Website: macys
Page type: added-to-cart
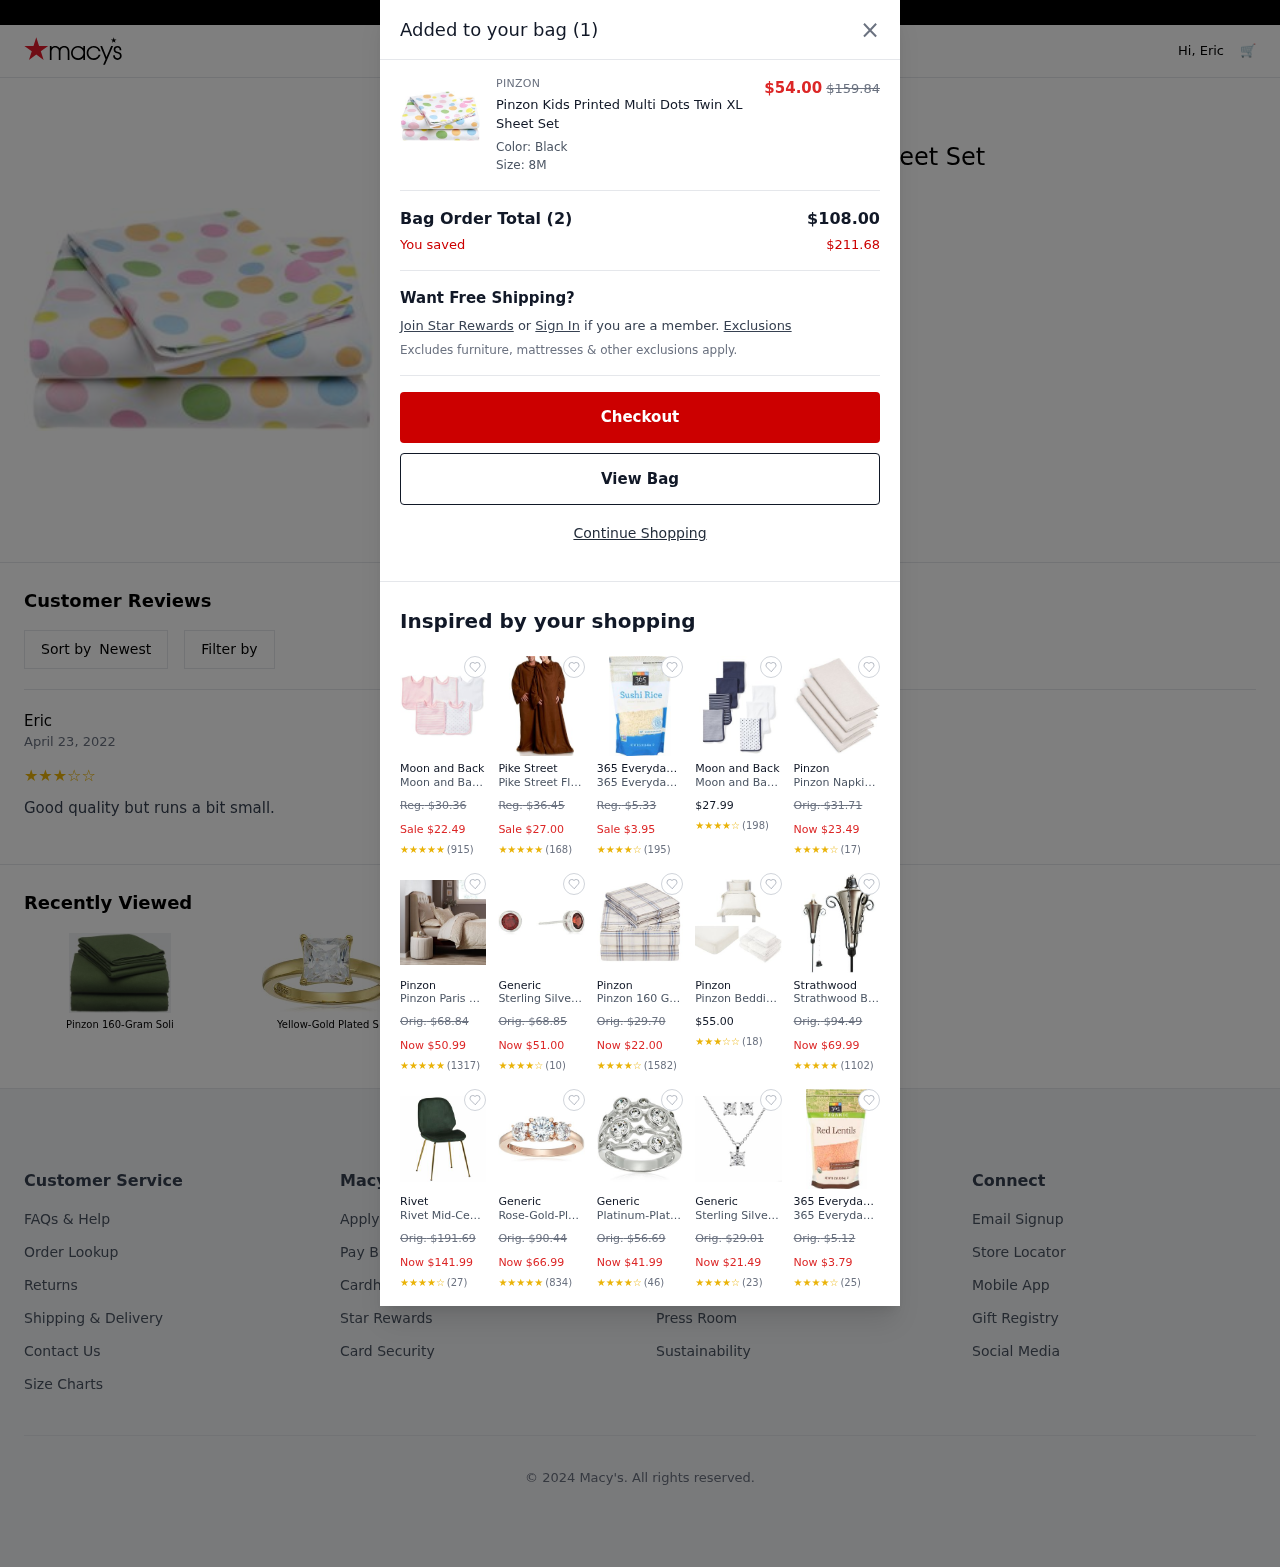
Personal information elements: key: PII_FIRSTNAME
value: Eric
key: PII_REVIEW
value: Good quality but runs a bit small.
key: PII_USER_RATING
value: ★
★
★
★
★
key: PII_USER_RATING
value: ★
★
★
★
☆
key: PII_USER_RATING
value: ★
★
★
☆
☆
Product elements: key: PRODUCT1_BRAND
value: Pinzon
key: PRODUCT1_NAME
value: Pinzon Kids Printed Multi Dots Twin XL Sheet Set
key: PRODUCT1_PRICE
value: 54
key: PRODUCT18_NAME
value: Pinzon 160-Gram Soli
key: PRODUCT19_NAME
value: Yellow-Gold Plated S
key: PRODUCT1_ORIGINAL_PRICE
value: $159.84
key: PRODUCT2_BRAND
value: Moon and Back
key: PRODUCT2_NAME
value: Moon and Back Baby Set of 5 Organic Reversible Bibs, Pink Blush, One Size
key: PRODUCT2_ORIGINAL_PRICE
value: Reg. $30.36
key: PRODUCT2_PRICE
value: Sale $22.49
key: PRODUCT2_RATING
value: ★
★
★
★
★
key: PRODUCT2_NUM_RATINGS
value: (915)
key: PRODUCT3_BRAND
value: Pike Street
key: PRODUCT3_NAME
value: Pike Street Fleece Cuddly Wrap, Brown, Set of 2
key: PRODUCT3_ORIGINAL_PRICE
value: Reg. $36.45
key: PRODUCT3_PRICE
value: Sale $27.00
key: PRODUCT3_RATING
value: ★
★
★
★
★
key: PRODUCT3_NUM_RATINGS
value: (168)
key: PRODUCT4_BRAND
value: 365 Everyday Value
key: PRODUCT4_NAME
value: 365 Everyday Value, Sushi Short Grain White Rice, 16 oz
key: PRODUCT4_ORIGINAL_PRICE
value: Reg. $5.33
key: PRODUCT4_PRICE
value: Sale $3.95
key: PRODUCT4_RATING
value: ★
★
★
★
☆
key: PRODUCT4_NUM_RATINGS
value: (195)
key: PRODUCT5_BRAND
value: Moon and Back
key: PRODUCT5_NAME
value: Moon and Back Baby Set of 7 Organic Burp Cloths, Navy Sea, One Size
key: PRODUCT5_PRICE
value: $27.99
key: PRODUCT5_RATING
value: ★
★
★
★
☆
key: PRODUCT5_NUM_RATINGS
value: (198)
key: PRODUCT6_BRAND
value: Pinzon
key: PRODUCT6_NAME
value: Pinzon Napkins, Set of 4, Ivory
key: PRODUCT6_ORIGINAL_PRICE
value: Orig. $31.71
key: PRODUCT6_PRICE
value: Now $23.49
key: PRODUCT6_RATING
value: ★
★
★
★
☆
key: PRODUCT6_NUM_RATINGS
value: (17)
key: PRODUCT7_BRAND
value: Pinzon
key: PRODUCT7_NAME
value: Pinzon Paris Printed Duvet Set
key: PRODUCT7_ORIGINAL_PRICE
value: Orig. $68.84
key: PRODUCT7_PRICE
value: Now $50.99
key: PRODUCT7_RATING
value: ★
★
★
★
★
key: PRODUCT7_NUM_RATINGS
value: (1317)
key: PRODUCT8_BRAND
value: Generic
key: PRODUCT8_NAME
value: Sterling Silver Genuine Garnet 5mm Bezel Set January Birthstone Stud Earrings
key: PRODUCT8_ORIGINAL_PRICE
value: Orig. $68.85
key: PRODUCT8_PRICE
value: Now $51.00
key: PRODUCT8_RATING
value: ★
★
★
★
☆
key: PRODUCT8_NUM_RATINGS
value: (10)
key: PRODUCT9_BRAND
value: Pinzon
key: PRODUCT9_NAME
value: Pinzon 160 Gram Plaid Flannel Cotton Bed Sheet Set, Full, Cream / Blue Stripe Plaid
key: PRODUCT9_ORIGINAL_PRICE
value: Orig. $29.70
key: PRODUCT9_PRICE
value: Now $22.00
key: PRODUCT9_RATING
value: ★
★
★
★
☆
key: PRODUCT9_NUM_RATINGS
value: (1582)
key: PRODUCT10_BRAND
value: Pinzon
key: PRODUCT10_NAME
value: Pinzon Bedding and Towel Set Bundle, Single - Ivory
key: PRODUCT10_PRICE
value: $55.00
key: PRODUCT10_RATING
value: ★
★
★
☆
☆
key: PRODUCT10_NUM_RATINGS
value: (18)
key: PRODUCT11_BRAND
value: Strathwood
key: PRODUCT11_NAME
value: Strathwood Basics Pewter-Finish Torchiere, Set of 2
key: PRODUCT11_ORIGINAL_PRICE
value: Orig. $94.49
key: PRODUCT11_PRICE
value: Now $69.99
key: PRODUCT11_RATING
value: ★
★
★
★
★
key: PRODUCT11_NUM_RATINGS
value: (1102)
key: PRODUCT12_BRAND
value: Rivet
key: PRODUCT12_NAME
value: Rivet Mid-Century Luxe Velvet Dining Chair, 34.1"H, Set of 2, Dark Green
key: PRODUCT12_ORIGINAL_PRICE
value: Orig. $191.69
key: PRODUCT12_PRICE
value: Now $141.99
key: PRODUCT12_RATING
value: ★
★
★
★
☆
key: PRODUCT12_NUM_RATINGS
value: (27)
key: PRODUCT13_BRAND
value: Generic
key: PRODUCT13_NAME
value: Rose-Gold-Plated Sterling Silver Round 3-Stone Ring made with Swarovski Zirconia (2 cttw), Size 7
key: PRODUCT13_ORIGINAL_PRICE
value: Orig. $90.44
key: PRODUCT13_PRICE
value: Now $66.99
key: PRODUCT13_RATING
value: ★
★
★
★
★
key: PRODUCT13_NUM_RATINGS
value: (834)
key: PRODUCT14_BRAND
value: Generic
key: PRODUCT14_NAME
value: Platinum-Plated Sterling Silver Swarovski Zirconia Round Multi-Stone Ring
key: PRODUCT14_ORIGINAL_PRICE
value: Orig. $56.69
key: PRODUCT14_PRICE
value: Now $41.99
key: PRODUCT14_RATING
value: ★
★
★
★
☆
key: PRODUCT14_NUM_RATINGS
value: (46)
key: PRODUCT15_BRAND
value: Generic
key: PRODUCT15_NAME
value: Sterling Silver (Rhodium Plated) Cubic Zirconia Clear Color Princess Cut Solitaire Pendant & Stud Ea
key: PRODUCT15_ORIGINAL_PRICE
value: Orig. $29.01
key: PRODUCT15_PRICE
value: Now $21.49
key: PRODUCT15_RATING
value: ★
★
★
★
☆
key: PRODUCT15_NUM_RATINGS
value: (23)
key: PRODUCT16_BRAND
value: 365 Everyday Value
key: PRODUCT16_NAME
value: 365 Everyday Value, Organic Red Lentils, 16 oz
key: PRODUCT16_ORIGINAL_PRICE
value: Orig. $5.12
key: PRODUCT16_PRICE
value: Now $3.79
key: PRODUCT16_RATING
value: ★
★
★
★
☆
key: PRODUCT16_NUM_RATINGS
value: (25)
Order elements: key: ORDER_DATE
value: April 23, 2022
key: ORDER_NUM_ITEMS
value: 1
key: ORDER_NUM_ITEMS
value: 2
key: ORDER_SUBTOTAL
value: $108.00
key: ORDER_SAVINGS
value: $211.68